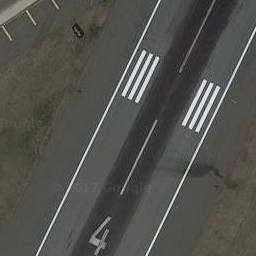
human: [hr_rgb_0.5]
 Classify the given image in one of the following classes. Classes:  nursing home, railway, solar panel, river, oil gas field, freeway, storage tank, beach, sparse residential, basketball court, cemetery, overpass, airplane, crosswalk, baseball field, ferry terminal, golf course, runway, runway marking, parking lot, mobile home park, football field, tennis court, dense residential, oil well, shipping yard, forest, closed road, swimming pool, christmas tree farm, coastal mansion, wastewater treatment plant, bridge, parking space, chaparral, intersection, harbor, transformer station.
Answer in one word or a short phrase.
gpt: runway